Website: home-depot
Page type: customer-info-address
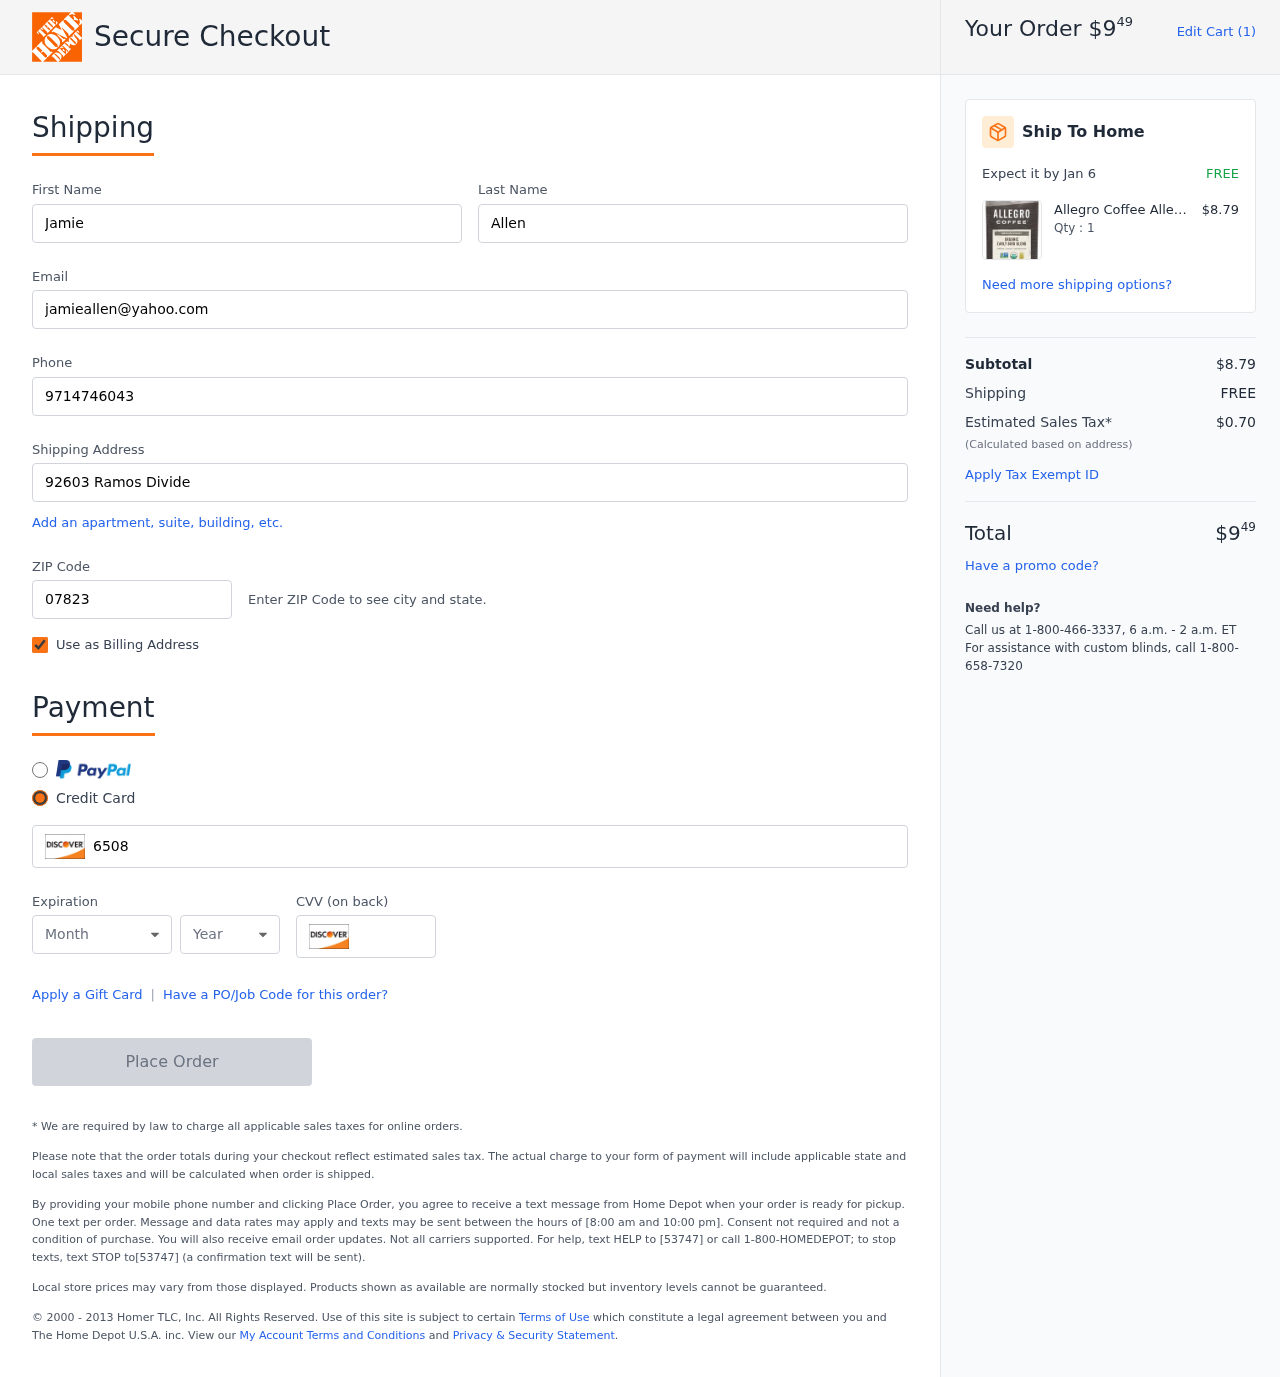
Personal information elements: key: PII_CARD_CVV
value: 191
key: PII_CARD_EXPIRY_MONTH
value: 02
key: PII_CARD_EXPIRY_YEAR
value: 27
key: PII_CARD_NUMBER
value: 6508 1225 6473 6136
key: PII_EMAIL
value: jamieallen@yahoo.com
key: PII_FIRSTNAME
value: Jamie
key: PII_LASTNAME
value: Allen
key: PII_PHONE
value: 9714746043
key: PII_POSTCODE
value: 07823
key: PII_STREET
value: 92603 Ramos Divide
Product elements: key: PRODUCT1_BRAND
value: Allegro Coffee
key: PRODUCT1_NAME
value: Allegro Coffee Organic Early Bird Blend Ground Coffee, 12 oz
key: PRODUCT1_PRICE
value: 8.79
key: PRODUCT1_QUANTITY
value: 1
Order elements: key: ORDER_TOTAL
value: $949
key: ORDER_NUM_ITEMS
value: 1
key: ORDER_DELIVERY_DATE
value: Jan 6
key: ORDER_SUBTOTAL
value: $8.79
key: ORDER_SHIPPING_COST
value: FREE
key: ORDER_TAX
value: $0.70